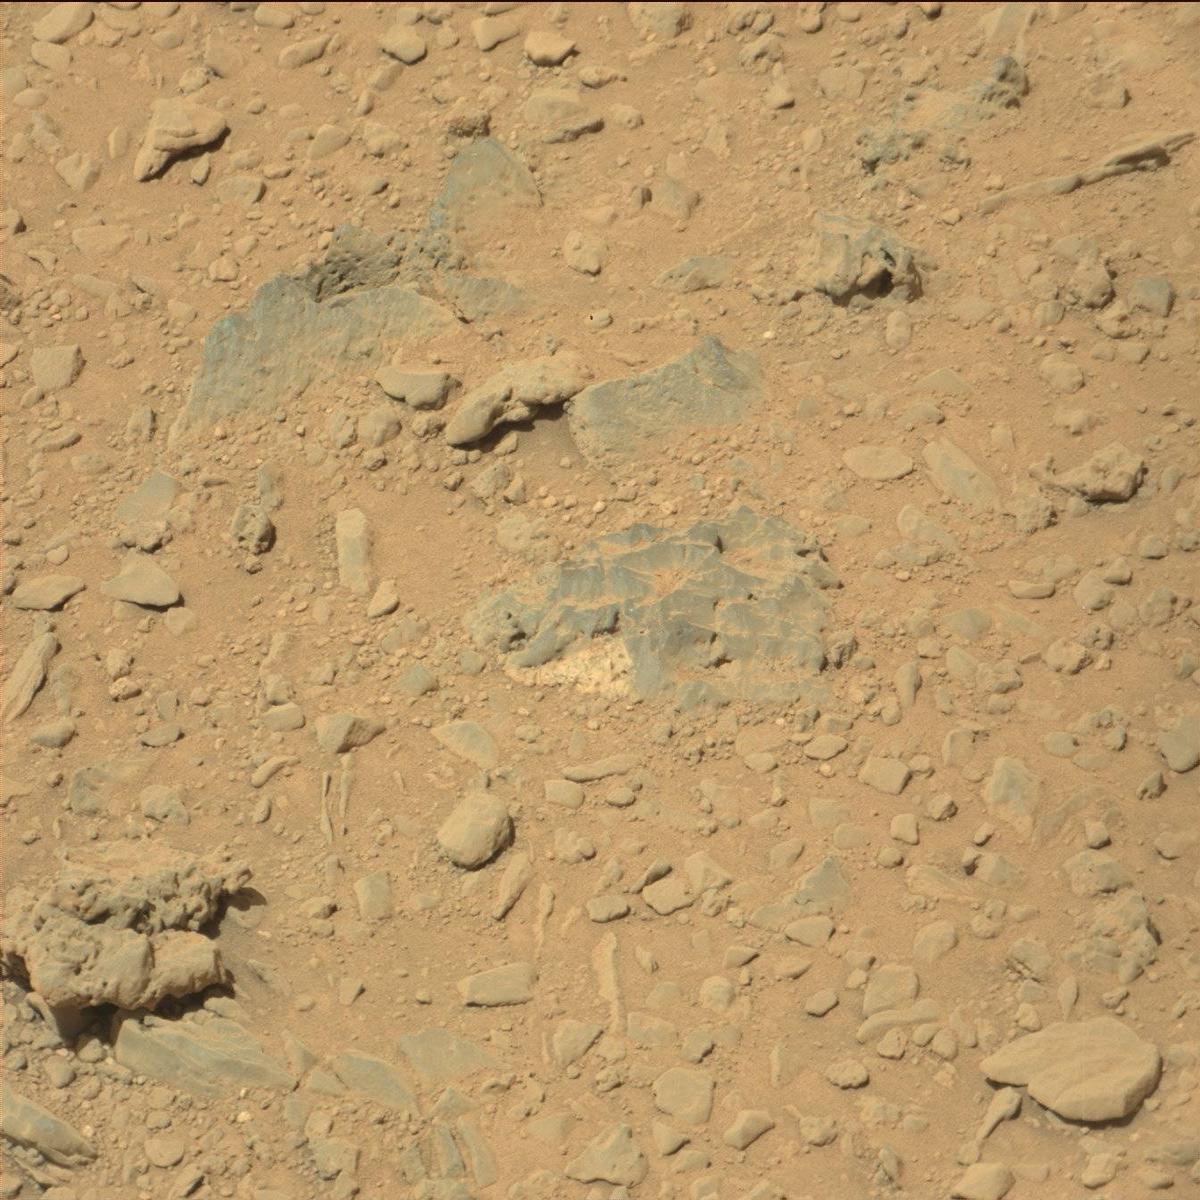
Terrain classes present: Bedrock, Sand / Soil